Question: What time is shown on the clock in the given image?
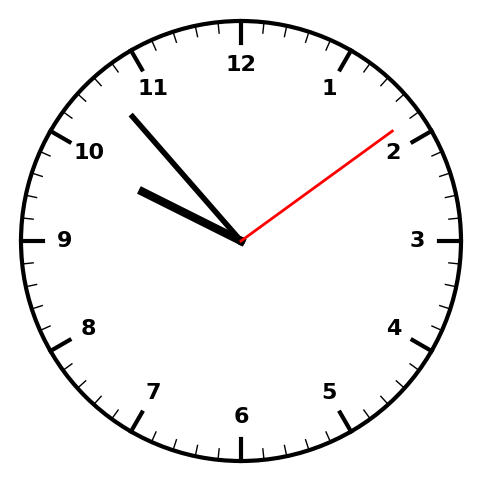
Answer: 09:53:09